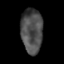
Tissue: skin
Cell type: Epithelial cells
Senescence score: 0.2768
Nuclear area (px): 944
Mean DAPI intensity: 77.124